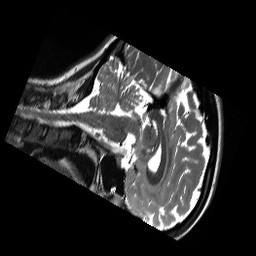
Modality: T2w
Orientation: sagittal
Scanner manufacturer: siemens
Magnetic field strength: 3 T
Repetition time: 13.52 s
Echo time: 0.088 s